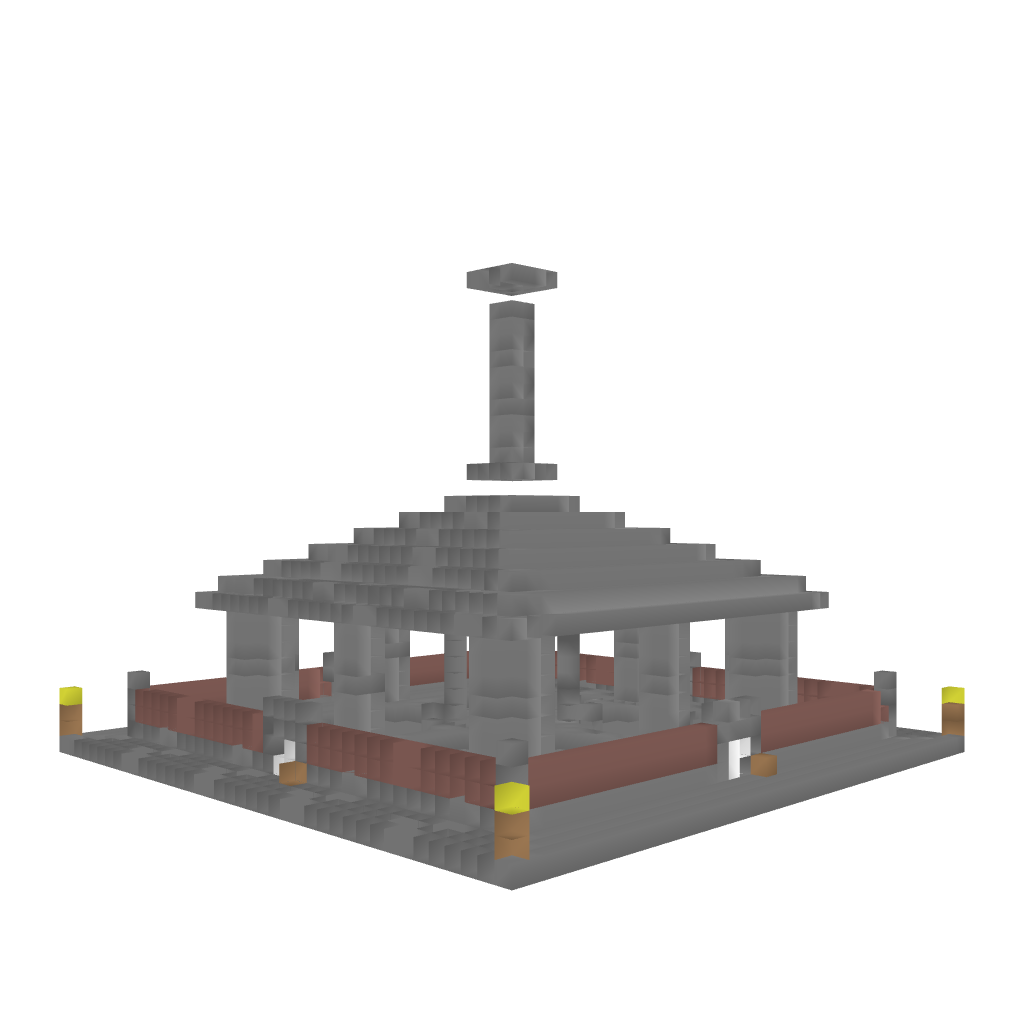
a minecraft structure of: Citadel bad low quality